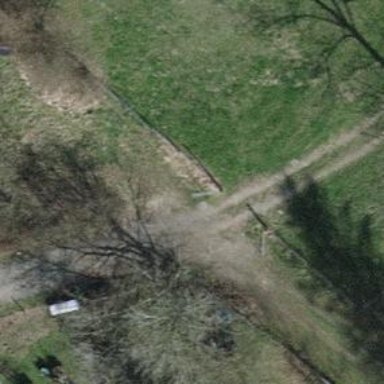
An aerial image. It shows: Gate.